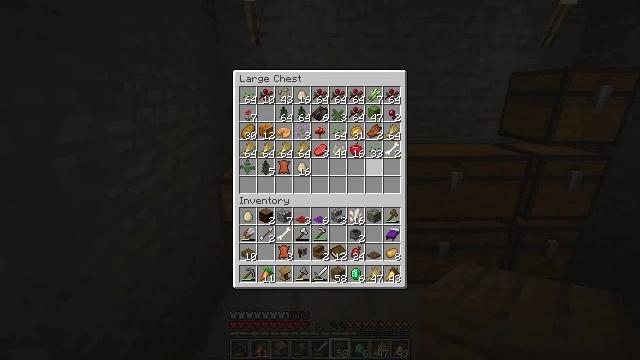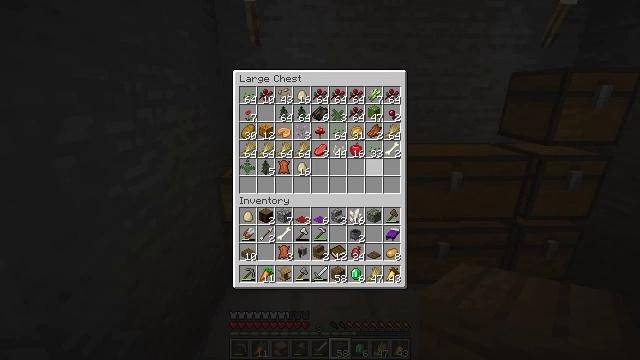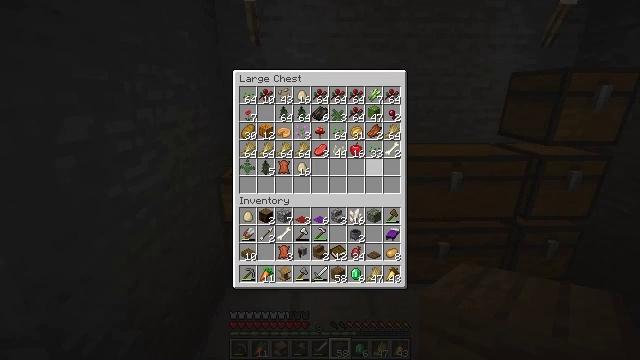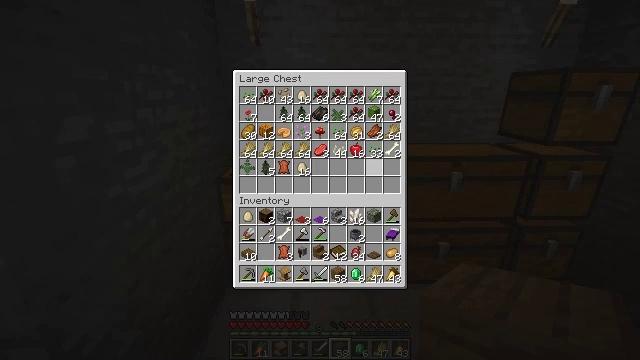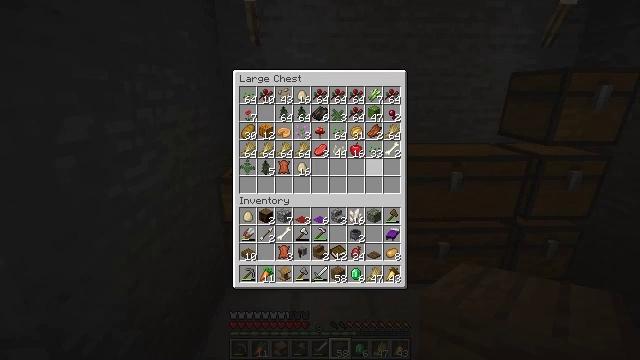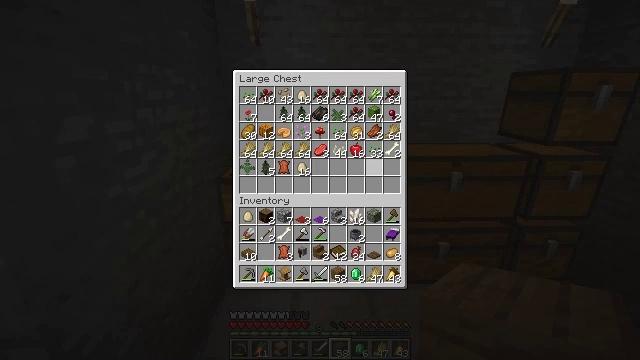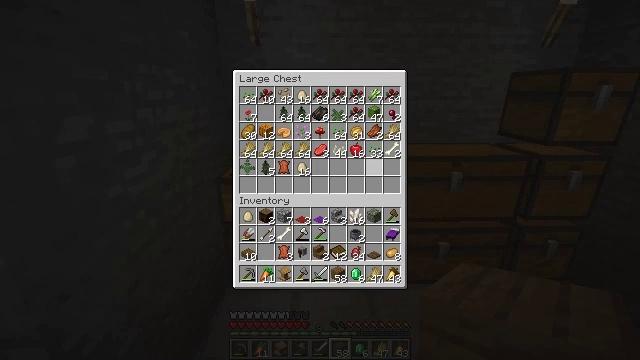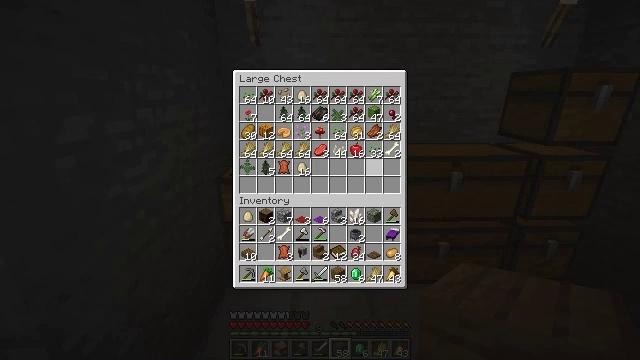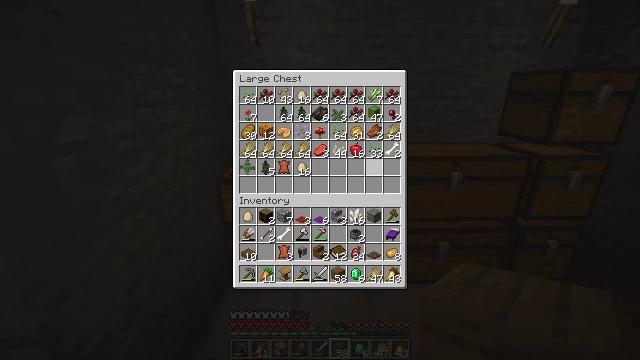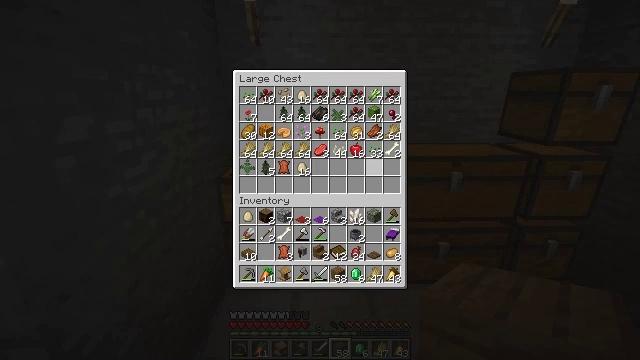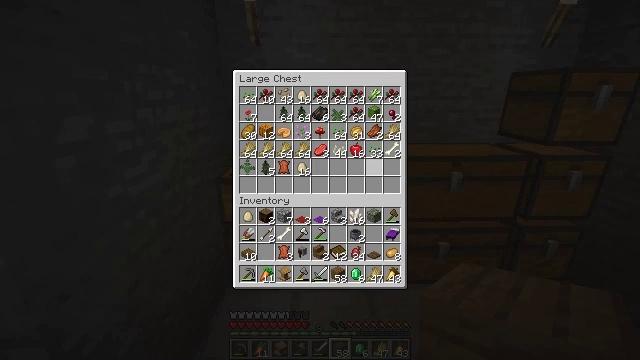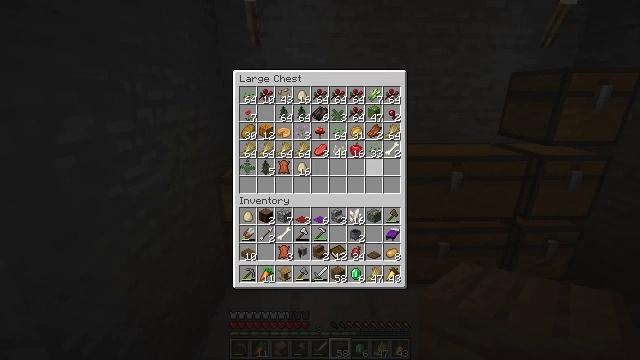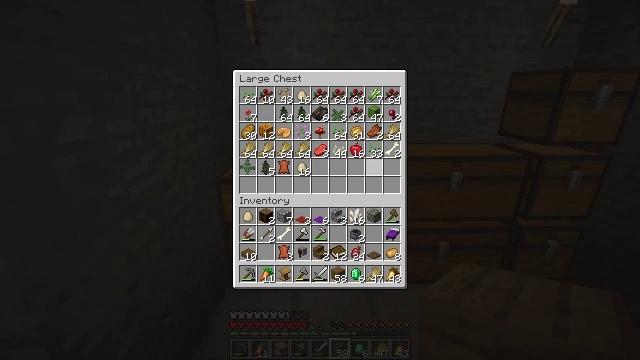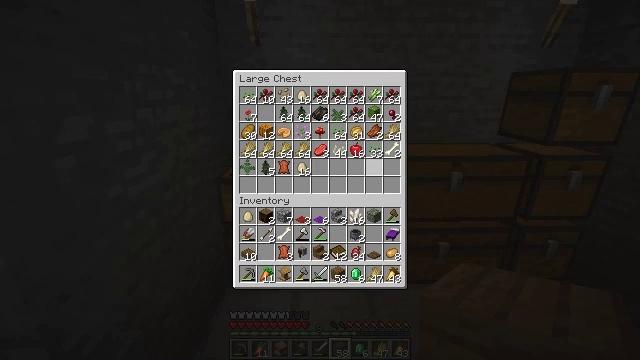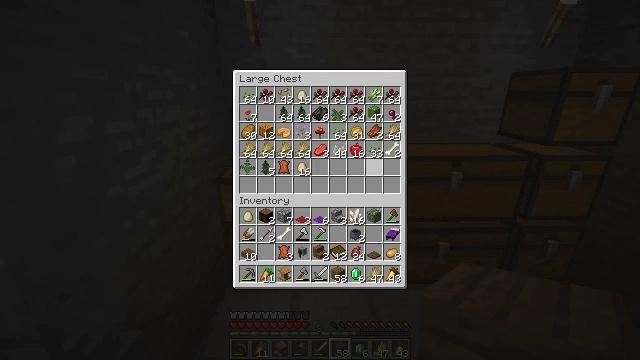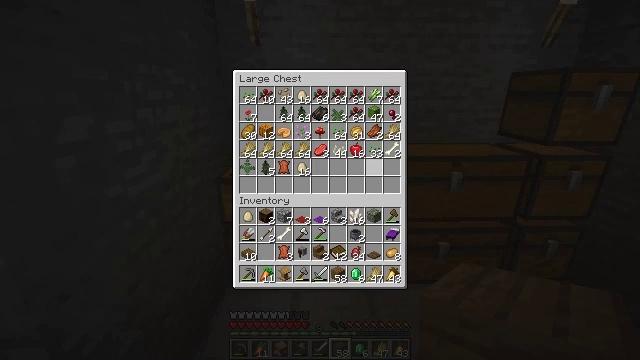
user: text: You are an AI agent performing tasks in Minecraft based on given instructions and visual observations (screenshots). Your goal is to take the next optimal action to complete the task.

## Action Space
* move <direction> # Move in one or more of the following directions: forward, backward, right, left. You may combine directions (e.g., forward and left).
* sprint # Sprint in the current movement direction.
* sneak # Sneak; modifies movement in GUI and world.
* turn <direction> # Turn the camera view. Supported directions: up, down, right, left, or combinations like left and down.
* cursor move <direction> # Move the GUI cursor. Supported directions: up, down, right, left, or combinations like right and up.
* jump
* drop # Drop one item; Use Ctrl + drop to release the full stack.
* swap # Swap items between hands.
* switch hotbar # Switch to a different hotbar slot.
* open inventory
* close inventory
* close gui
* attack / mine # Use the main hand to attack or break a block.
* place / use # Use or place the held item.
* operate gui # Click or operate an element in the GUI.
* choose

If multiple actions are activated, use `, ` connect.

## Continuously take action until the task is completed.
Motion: motion action
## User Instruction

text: Harvest bamboo from the farm.
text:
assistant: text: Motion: no_op
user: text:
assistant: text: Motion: no_op
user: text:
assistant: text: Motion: no_op
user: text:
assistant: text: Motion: no_op
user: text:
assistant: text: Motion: no_op
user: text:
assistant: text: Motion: no_op
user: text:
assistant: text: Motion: no_op
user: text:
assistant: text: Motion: no_op
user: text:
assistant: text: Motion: no_op
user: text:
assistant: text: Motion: no_op
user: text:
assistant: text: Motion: no_op
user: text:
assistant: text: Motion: no_op
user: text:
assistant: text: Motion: no_op
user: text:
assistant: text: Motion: no_op
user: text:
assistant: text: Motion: no_op
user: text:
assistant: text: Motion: no_op
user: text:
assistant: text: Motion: no_op
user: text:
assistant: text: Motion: no_op
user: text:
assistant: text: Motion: no_op
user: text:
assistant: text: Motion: no_op
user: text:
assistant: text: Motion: no_op
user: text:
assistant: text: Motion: no_op
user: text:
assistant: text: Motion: no_op
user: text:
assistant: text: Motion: no_op
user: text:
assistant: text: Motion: no_op
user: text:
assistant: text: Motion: no_op
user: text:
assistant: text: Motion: no_op
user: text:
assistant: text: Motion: no_op
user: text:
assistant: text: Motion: no_op
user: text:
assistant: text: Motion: no_op